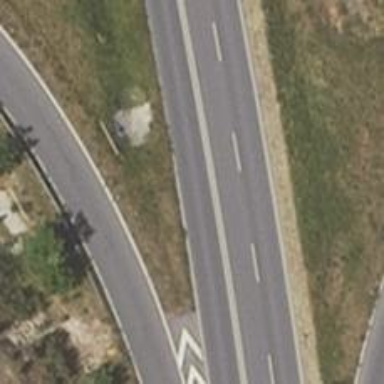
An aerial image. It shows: Asphalt motorway categorized as trunk road.